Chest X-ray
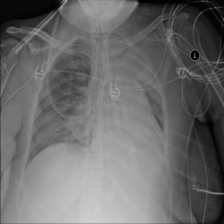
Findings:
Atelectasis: negative
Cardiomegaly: negative
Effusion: negative
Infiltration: negative
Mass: negative
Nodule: negative
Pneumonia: negative
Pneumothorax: negative
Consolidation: negative
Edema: negative
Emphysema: negative
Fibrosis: negative
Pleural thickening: negative
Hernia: negative